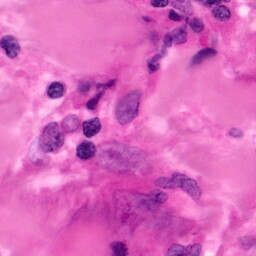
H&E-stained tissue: Pancreatic